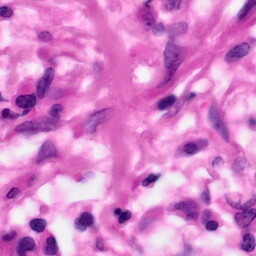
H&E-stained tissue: Pancreatic